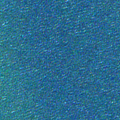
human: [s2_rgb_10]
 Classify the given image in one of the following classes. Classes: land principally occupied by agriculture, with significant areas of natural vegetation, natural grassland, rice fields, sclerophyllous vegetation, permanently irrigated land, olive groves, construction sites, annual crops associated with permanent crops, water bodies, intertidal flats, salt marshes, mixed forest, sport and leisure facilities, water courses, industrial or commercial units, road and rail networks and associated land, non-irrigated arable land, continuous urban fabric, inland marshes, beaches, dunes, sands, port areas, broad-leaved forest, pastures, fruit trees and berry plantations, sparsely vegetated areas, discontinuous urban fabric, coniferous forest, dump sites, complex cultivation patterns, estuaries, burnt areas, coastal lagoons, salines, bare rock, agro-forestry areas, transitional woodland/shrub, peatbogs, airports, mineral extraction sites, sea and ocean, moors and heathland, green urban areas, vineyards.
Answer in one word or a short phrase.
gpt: sea and ocean